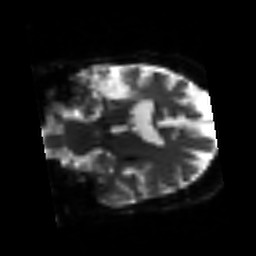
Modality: sbref
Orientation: coronal
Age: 62
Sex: female
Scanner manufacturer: siemens
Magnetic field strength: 3 T
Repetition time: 3.2 s
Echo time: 0.081 s